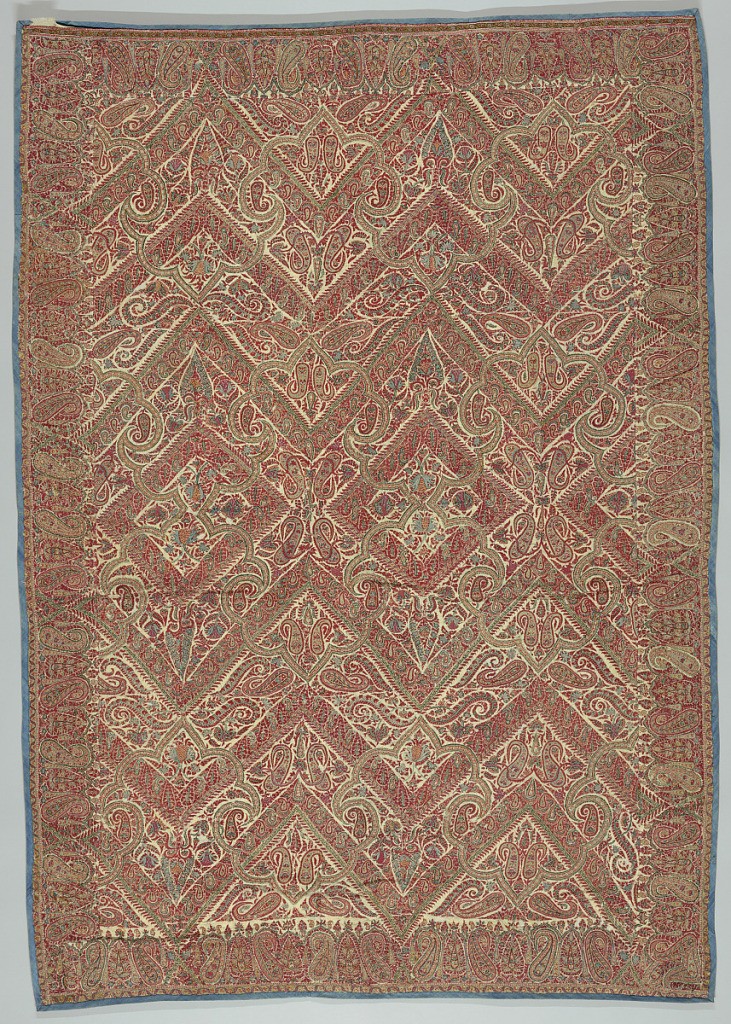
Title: Shawl
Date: early 19th century
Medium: wool Technique: embroidery on twill ground
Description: Chevron stripes overlaid with an arabesque pattern, filled with butah and floral forms. Border on four sides with small butah pattern. Embroidered in reds, blues, greens and yellow on an ivory ground.